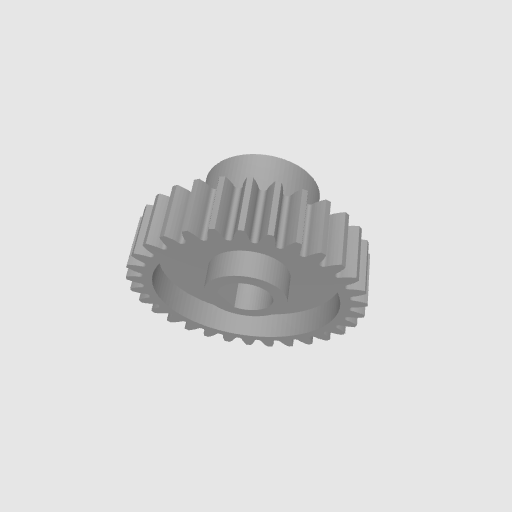
Part: PinionGear6DID30T